Question: by default my input value is '1', i want to add +1 each time i click my 'button'. it stops adding when when it reaches '20'.
i cant figure out why my code stops at number '3' and just repeats '3'.

'''
<input type="hidden" id="total" value="20" /> //total num
<input type="hidden" id="cur_num" value="1" /> //current num
<button type="button" id="add" >Add</button>
'''
this is javascript and demo here <URL>
'''
$(document).ready(function() {
$(document).on("click", "#add", function() {
cur = $('#cur_num').val();
total = $('#total').val();
console.log(cur);
if (cur <= total) {
cur = parseInt(cur)+parseInt(1);
$('#cur_num').val(cur);
}
});
});
'''
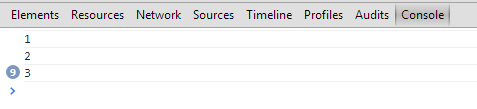
Answer: '.val()' returns a string, so 'cur <= total' is comparing two strings lexicographically, i.e. characters at each position are compared against each other. And '"2"' in '"20"' is smaller than '"3"' in '"3"'.
You have to convert the values to numbers before you compare them, not after that, e.g. by using the unary plus operator. Also don't forget to declare your variables with 'var':
'''
var cur = +$('#cur_num').val();
var total = +$('#total').val();
'''